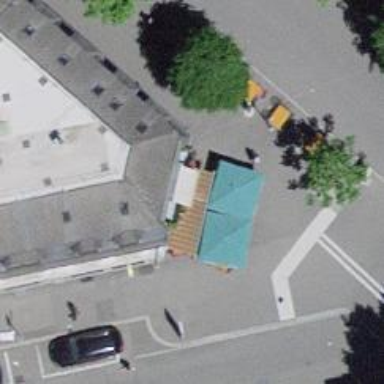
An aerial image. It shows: Cafe.